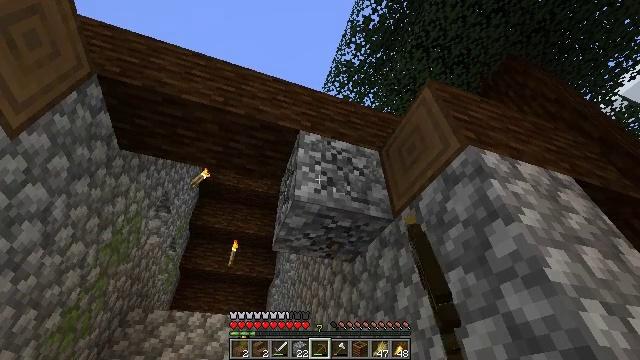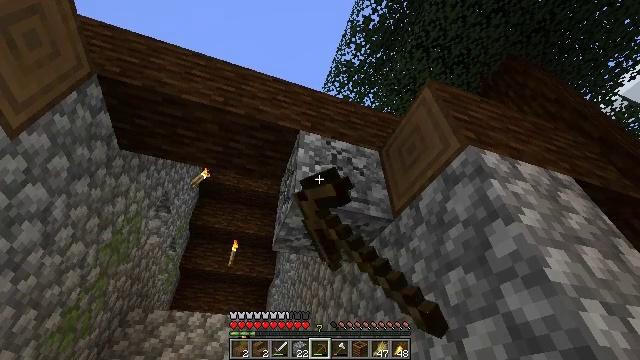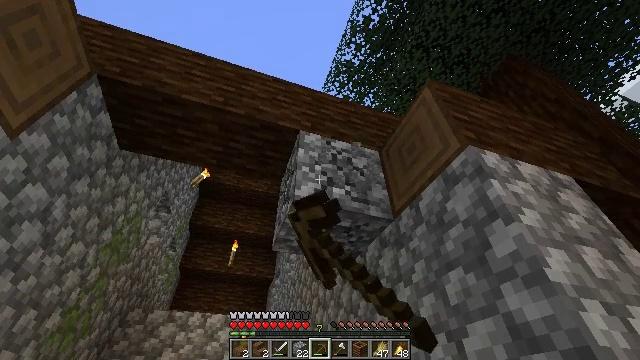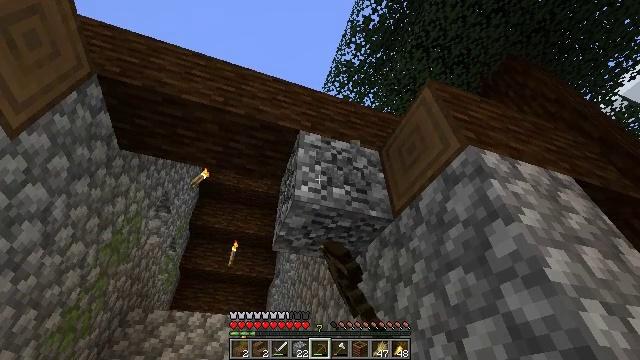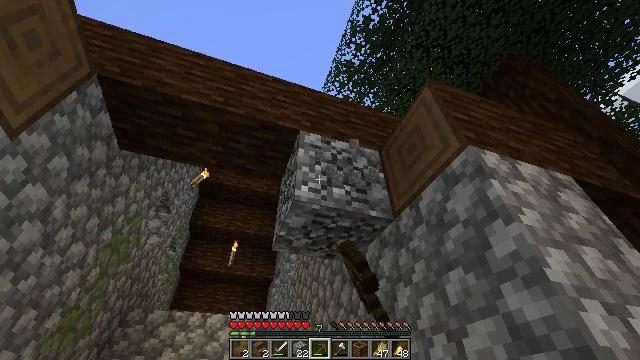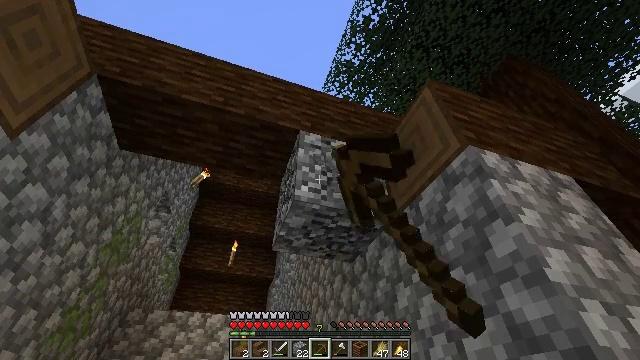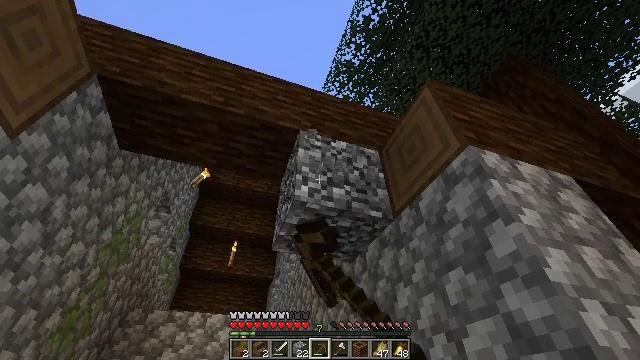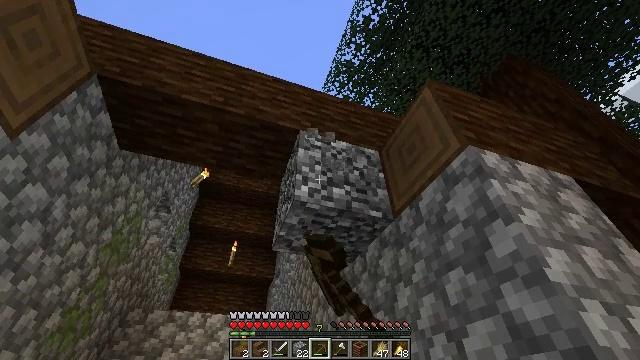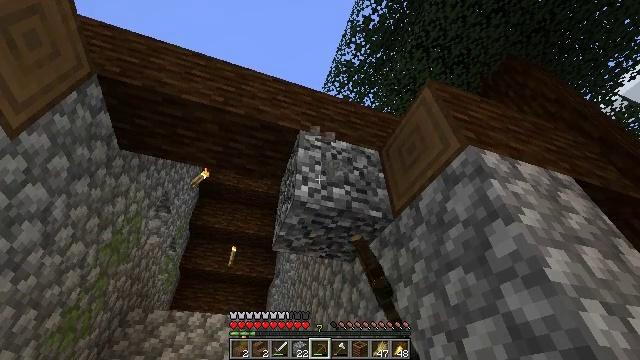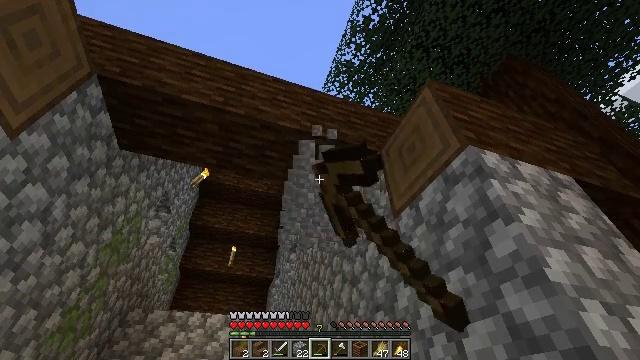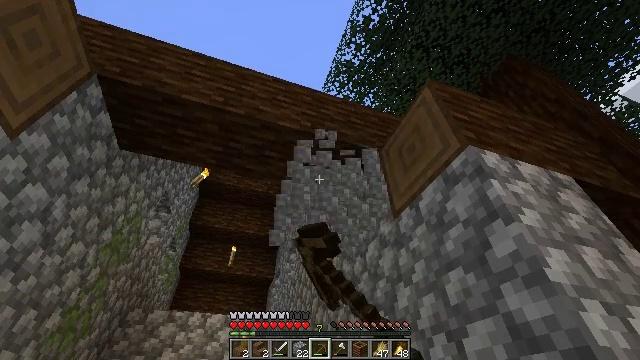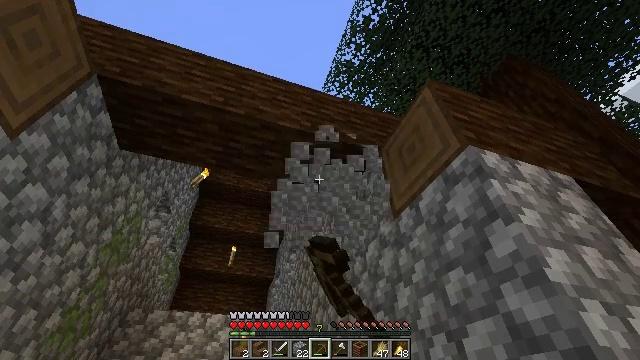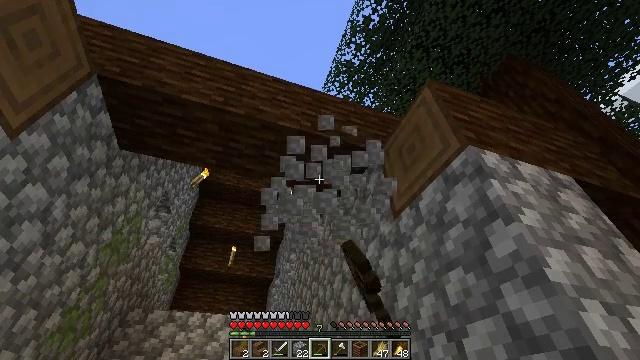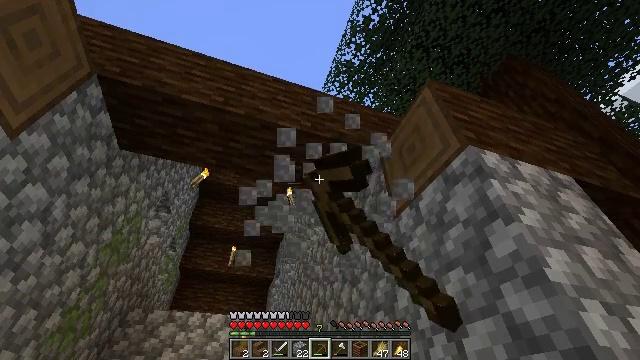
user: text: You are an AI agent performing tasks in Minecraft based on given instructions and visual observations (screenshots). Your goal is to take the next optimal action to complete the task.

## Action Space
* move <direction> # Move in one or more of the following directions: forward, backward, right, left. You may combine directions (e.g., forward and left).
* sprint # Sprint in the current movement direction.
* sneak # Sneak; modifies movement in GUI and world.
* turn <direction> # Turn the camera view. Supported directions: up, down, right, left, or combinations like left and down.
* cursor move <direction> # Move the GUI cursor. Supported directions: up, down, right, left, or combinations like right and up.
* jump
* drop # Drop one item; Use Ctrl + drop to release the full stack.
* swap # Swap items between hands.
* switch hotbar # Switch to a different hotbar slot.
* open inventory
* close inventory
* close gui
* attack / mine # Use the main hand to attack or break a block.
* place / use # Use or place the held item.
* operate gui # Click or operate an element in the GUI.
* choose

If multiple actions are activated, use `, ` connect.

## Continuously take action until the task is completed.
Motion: motion action
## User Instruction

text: Gather materials such as cobblestone.
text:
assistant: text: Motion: attack / mine
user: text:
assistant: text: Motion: attack / mine
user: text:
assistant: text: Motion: attack / mine
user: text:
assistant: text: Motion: attack / mine
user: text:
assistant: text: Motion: attack / mine
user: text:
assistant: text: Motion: attack / mine
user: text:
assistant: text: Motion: attack / mine
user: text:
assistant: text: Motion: attack / mine
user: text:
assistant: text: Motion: attack / mine
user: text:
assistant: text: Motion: attack / mine
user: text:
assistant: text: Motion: attack / mine
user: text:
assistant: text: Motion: attack / mine
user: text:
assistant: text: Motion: attack / mine
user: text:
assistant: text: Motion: attack / mine